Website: macys
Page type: billing-address
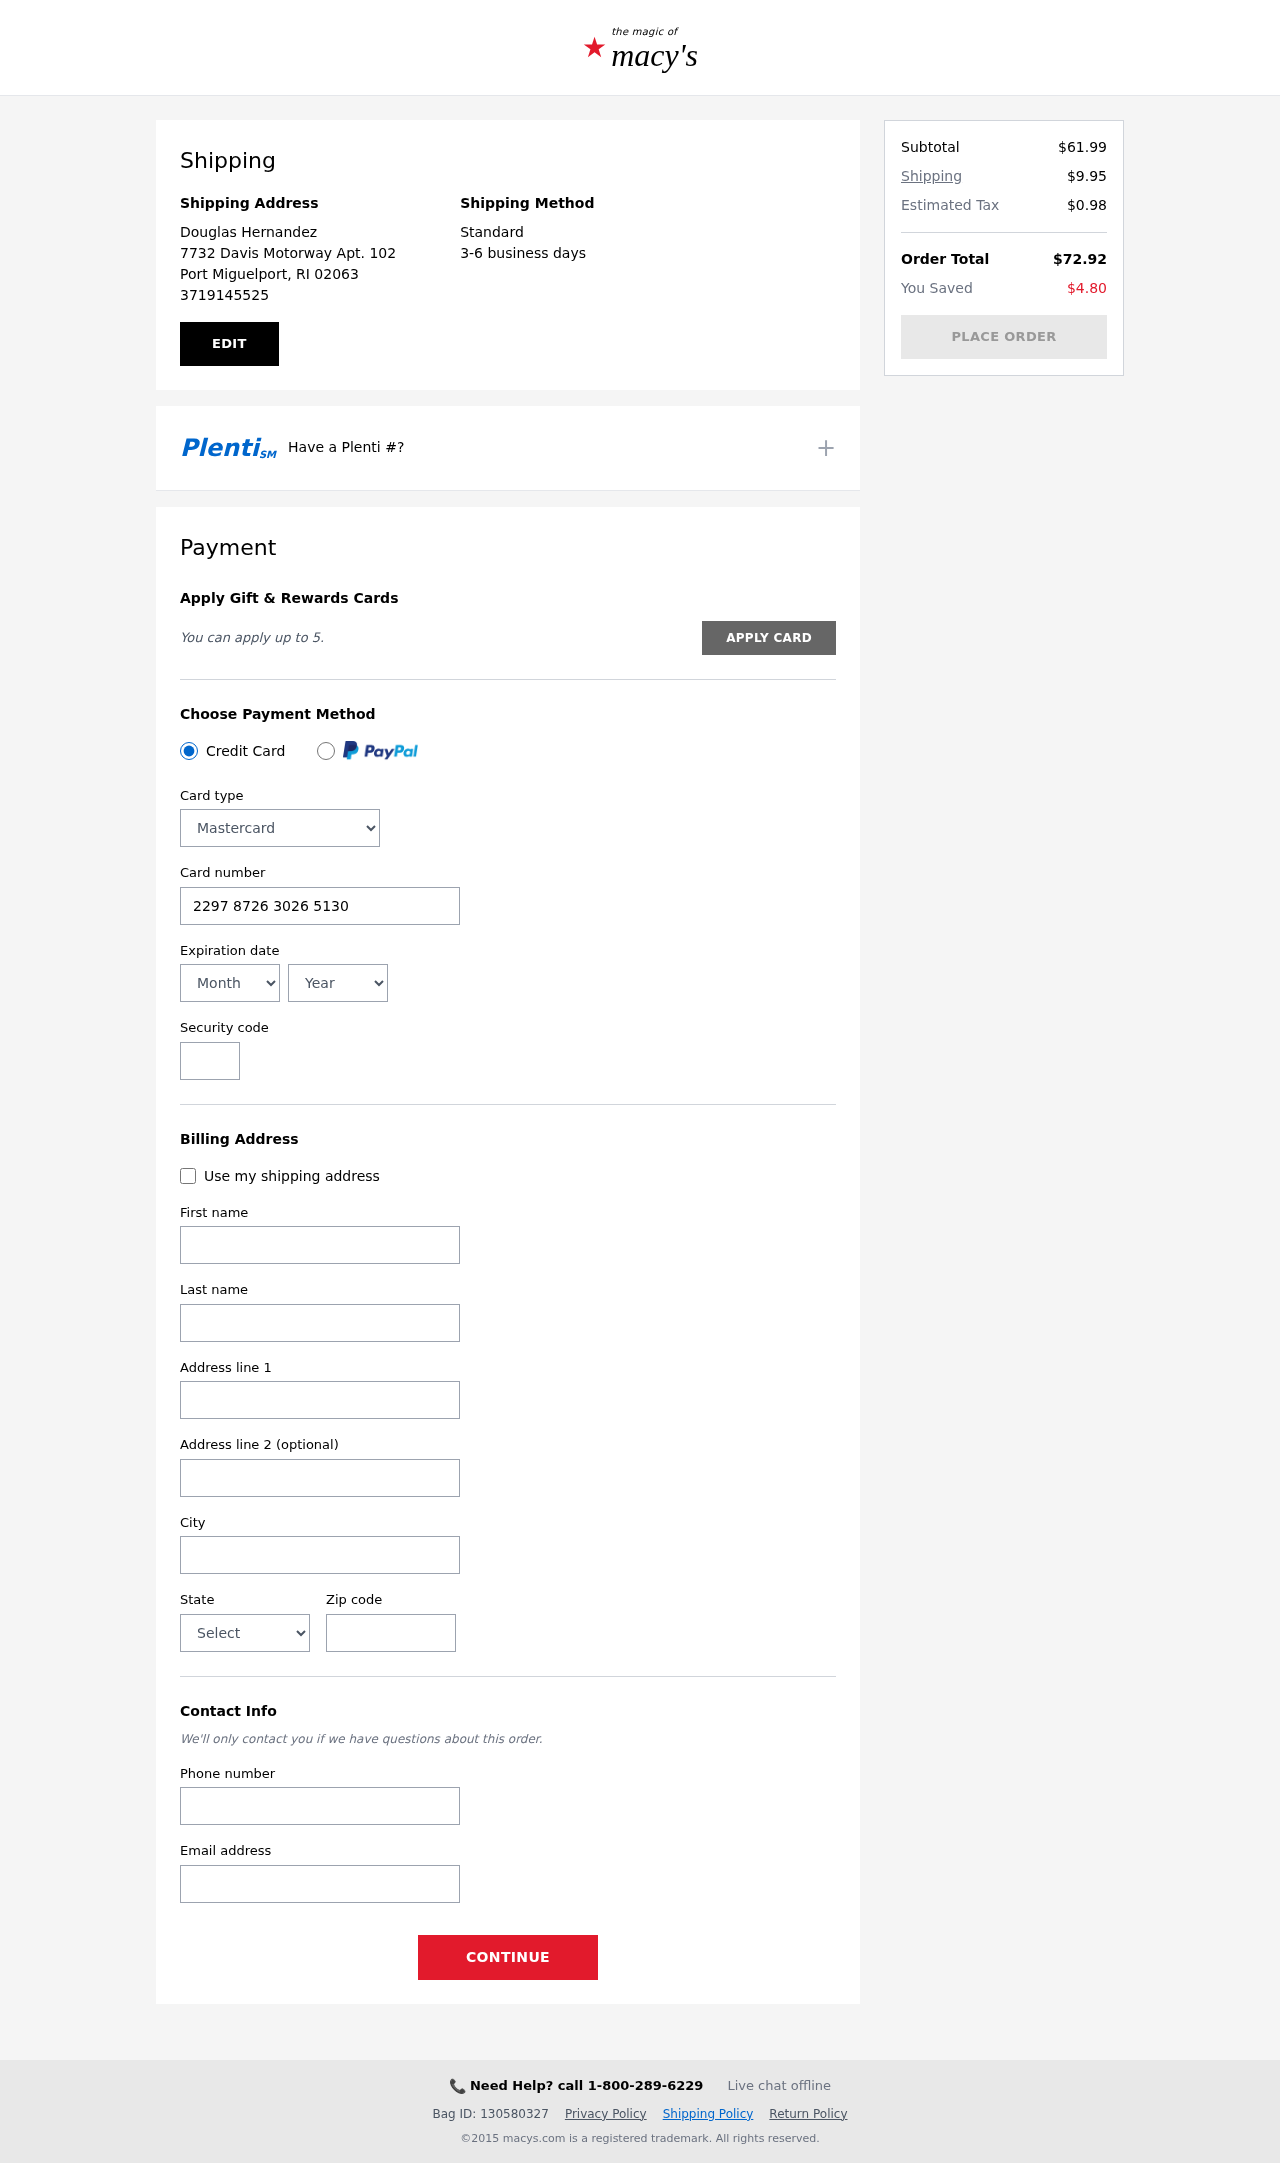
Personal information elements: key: PII_CARD_CVV
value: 050
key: PII_CARD_EXPIRY_MONTH
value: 10
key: PII_CARD_EXPIRY_YEAR
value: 28
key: PII_CARD_NUMBER
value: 2297 8726 3026 5130
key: PII_CARD_TYPE
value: Mastercard
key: PII_CITY
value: Port Miguelport
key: PII_CITY_STATE_ZIP
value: Port Miguelport, RI 02063
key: PII_EMAIL
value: dhernandez@hotmail.com
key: PII_FIRSTNAME
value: Douglas
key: PII_FULLNAME
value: Douglas Hernandez
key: PII_LASTNAME
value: Hernandez
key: PII_PHONE
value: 3719145525
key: PII_POSTCODE
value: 02063
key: PII_STATE
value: Rhode Island
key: PII_STREET
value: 7732 Davis Motorway Apt. 102
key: PII_STREET2
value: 57562 Carr Rest Suite 508
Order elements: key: ORDER_SUBTOTAL
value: $61.99
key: ORDER_SHIPPING_COST
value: $9.95
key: ORDER_TAX
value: $0.98
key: ORDER_TOTAL
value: $72.92
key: ORDER_SAVINGS
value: $4.80